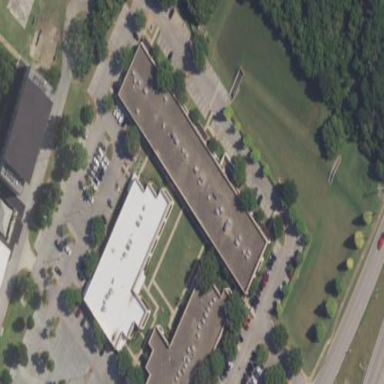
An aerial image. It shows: Office building.